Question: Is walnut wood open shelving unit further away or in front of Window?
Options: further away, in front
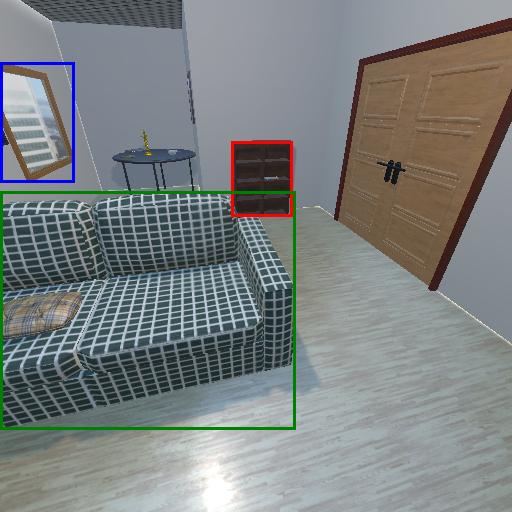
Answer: further away